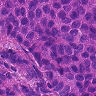
Metastatic tissue present: yes